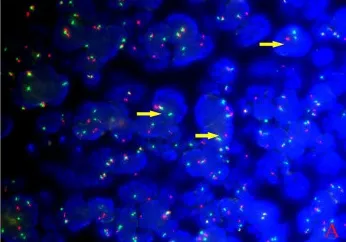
Molecular characteristics of the lesion. (A) The rearrangement of EWSR1 (arrows) was found in about 50% of tumor cells by fluorescence in situ hybridization using EWSR1 break-apart probe.
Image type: pathology (fish)